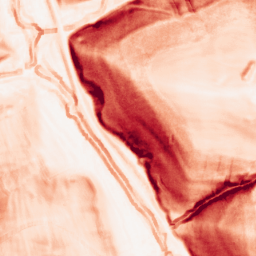
Category: morphological
Decomposition family: morphological_gradient
Decomposition parameters: size: 5
shape: square
Upsampling method: sinc_hamming
Upsampling parameters: scale: 2
kernel_size: 4
Upsampling scale: 2